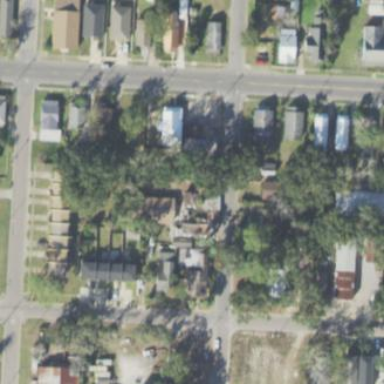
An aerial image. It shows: Residential area consisting of single-family homes.